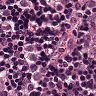
Metastatic tissue present: yes